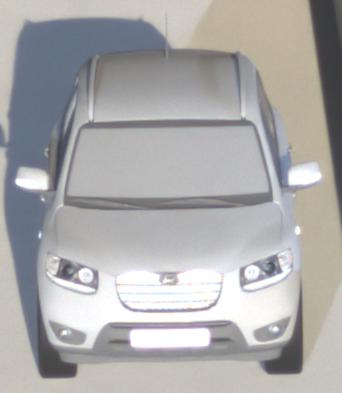
Make: Hyundai
Model: Santa Fe 2.4
Detailed model: Santa Fe (CM)
Model produced from: 2010/01
Model produced until: 2012/09
Doors: 5
Color: gray
Road condition: dry road
Daytime: night
Contrast: high contrast